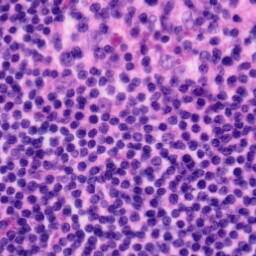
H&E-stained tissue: Tonsil